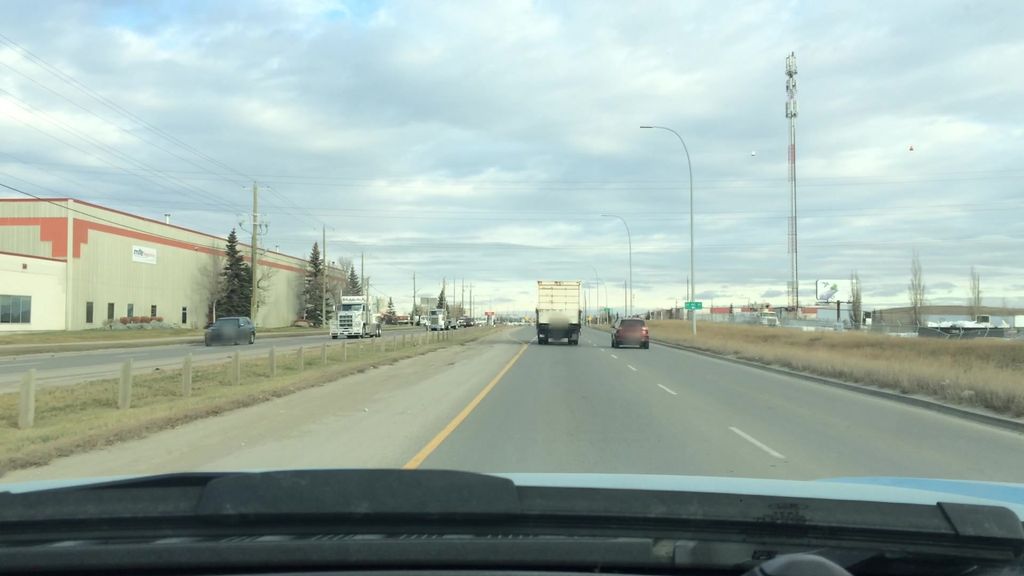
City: calgary